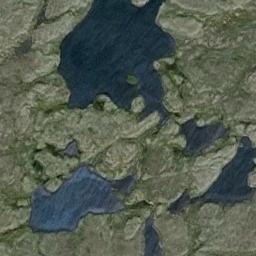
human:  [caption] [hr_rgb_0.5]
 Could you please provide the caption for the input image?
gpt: The lake above is the largest .

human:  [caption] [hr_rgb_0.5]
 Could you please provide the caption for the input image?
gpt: The lake is dark green .

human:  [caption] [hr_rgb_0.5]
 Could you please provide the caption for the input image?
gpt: Some dark blue lakes of different sizes lies in a wasteland and one of lakes is light blue .

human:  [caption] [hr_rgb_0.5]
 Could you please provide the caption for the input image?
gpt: On the yellow-brown ground, There is a group of irregular blue lakes with sparse green vegetation on the ground .

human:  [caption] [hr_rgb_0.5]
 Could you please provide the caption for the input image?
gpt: There are some blue lakes with bare land and some meadows around .